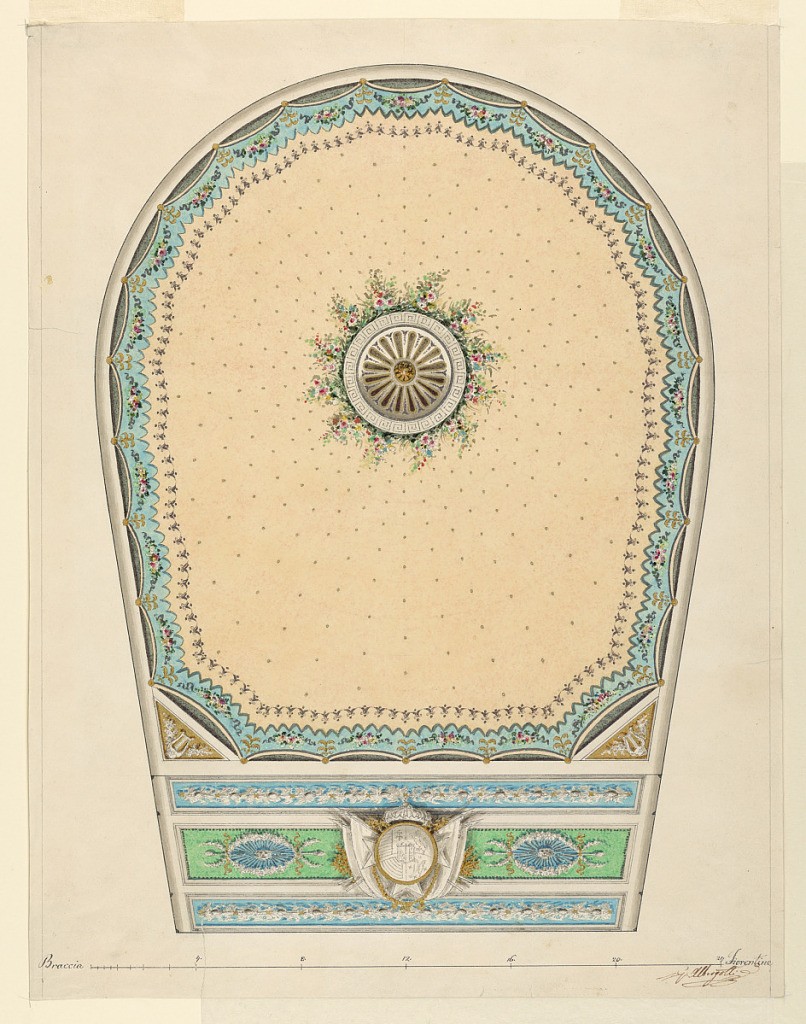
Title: Ceiling Decoration for a Florentine Theater
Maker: G. Albergotti
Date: ca. 1840
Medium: Pen and black ink, watercolor
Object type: Drawing
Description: Vertical rectangle: design for theatre ceiling in renaissance forms with floral motifs. Princely coat of arms in which the Medici armorial bearings appear amongst others. Florentine scale of dimensions.